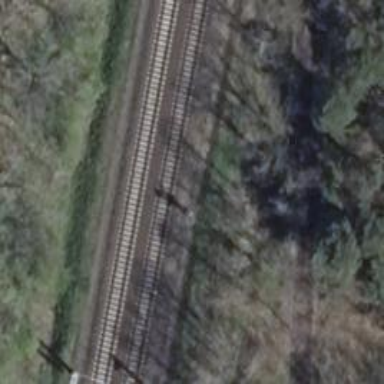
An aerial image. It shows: Railway signal.